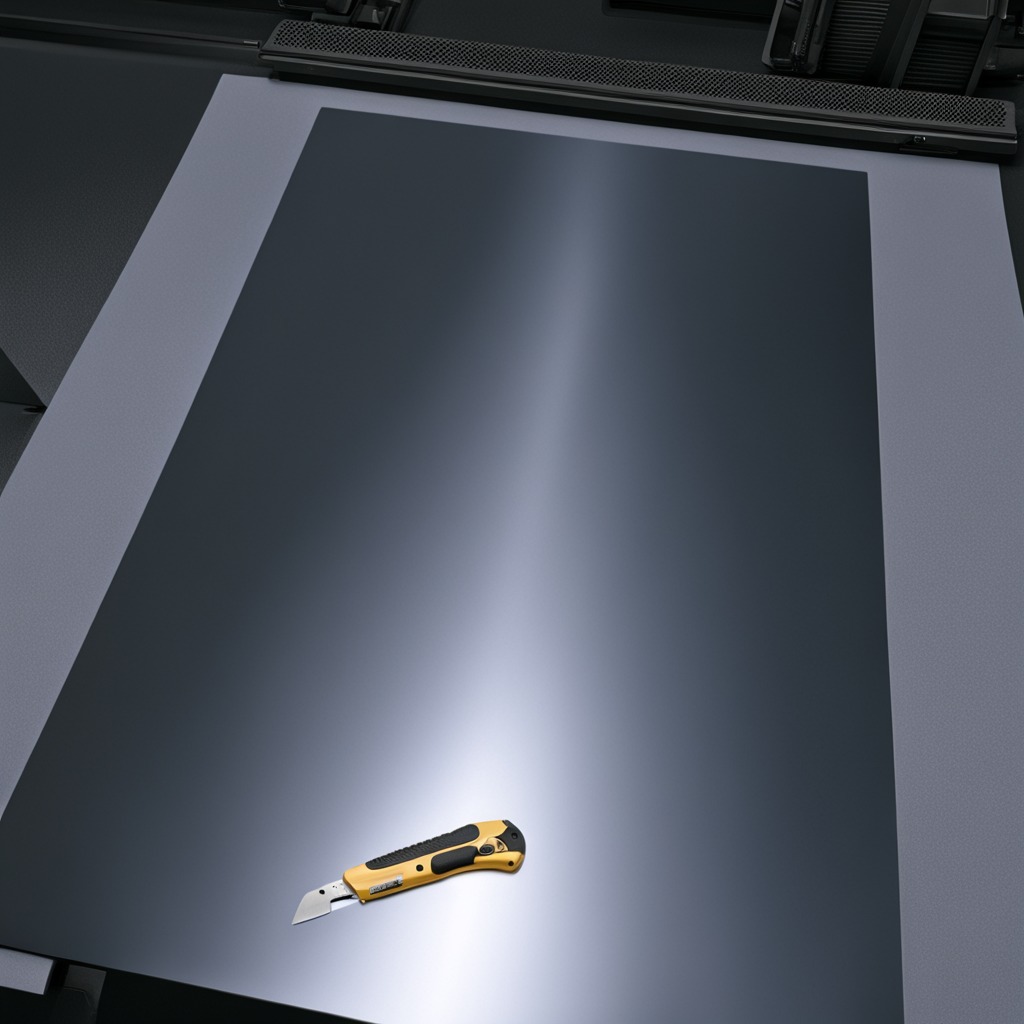
A utility knife is lying on a clean empty table in a basement in the evening.